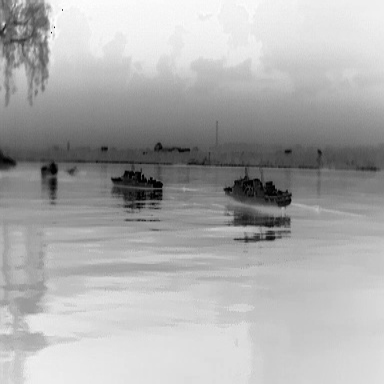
There are two warships in the infrared image.